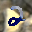
Label: 2